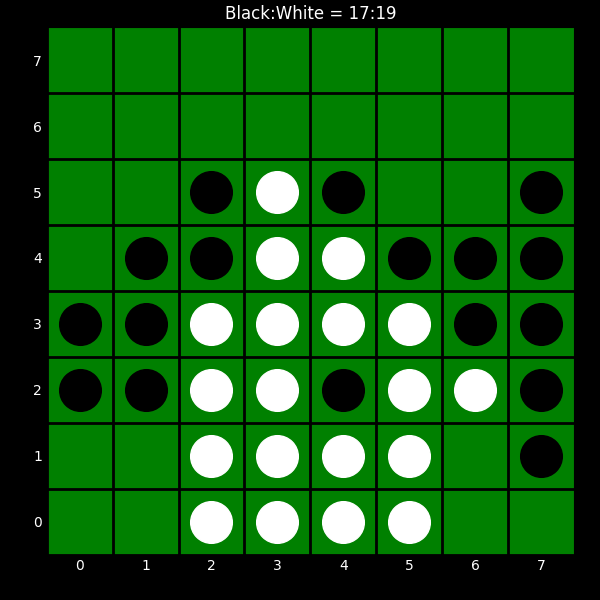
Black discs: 17
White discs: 19